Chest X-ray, AP view. Patient: 46 years old, sex M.
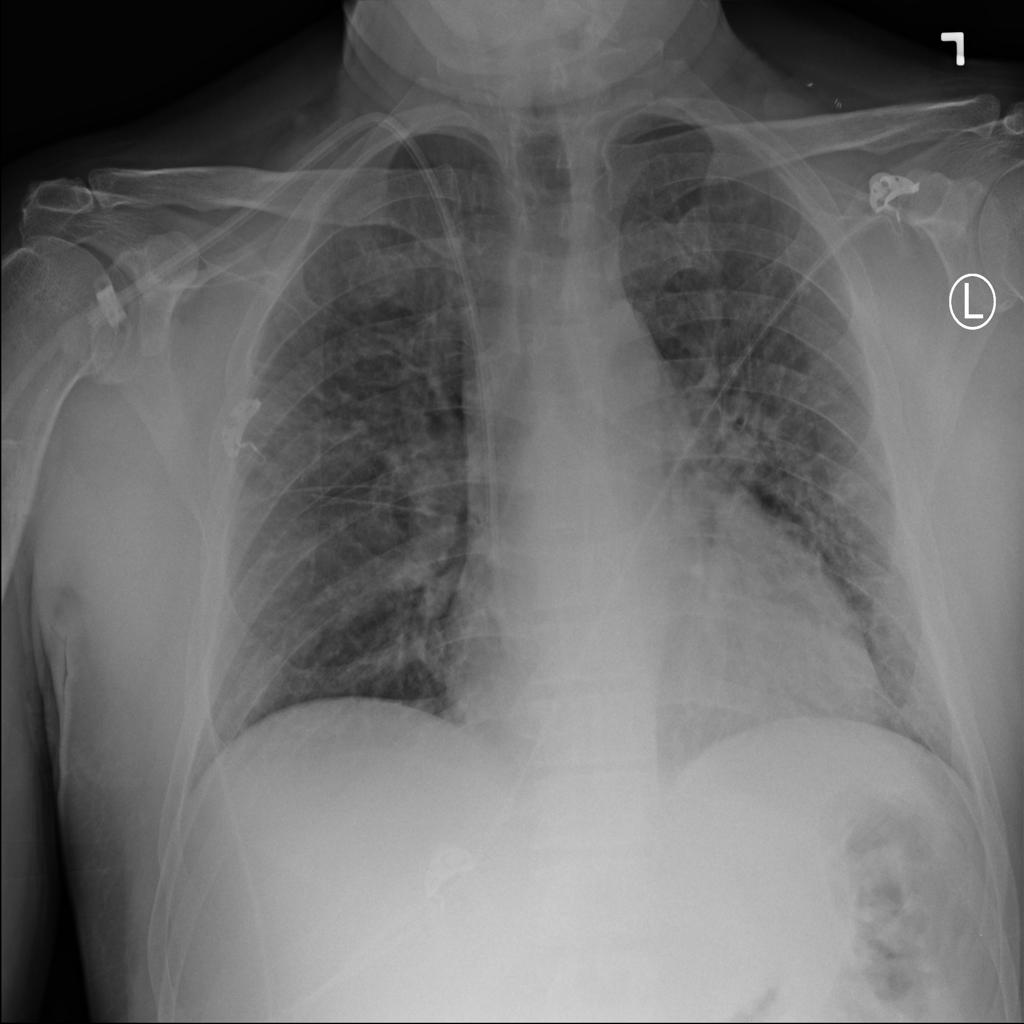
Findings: Edema